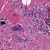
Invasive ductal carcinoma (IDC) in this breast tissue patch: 1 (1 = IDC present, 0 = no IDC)